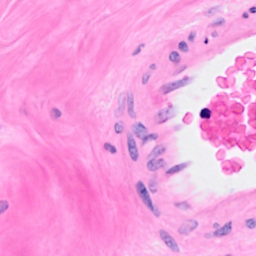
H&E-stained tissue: Breast